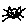
Label: cat